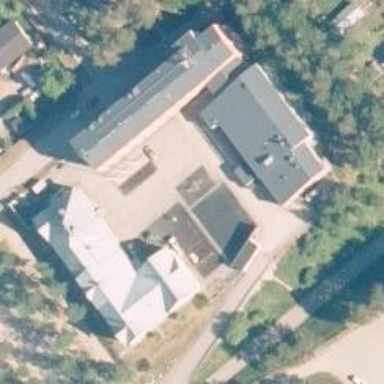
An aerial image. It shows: School.